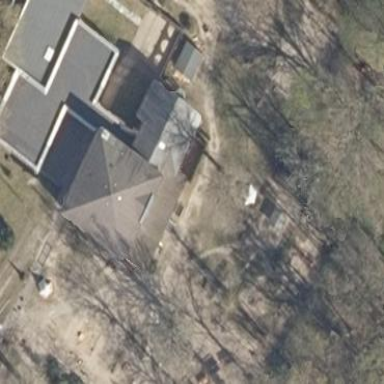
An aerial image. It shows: Kindergarten.